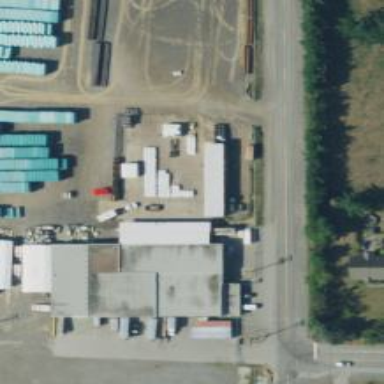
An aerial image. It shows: Industrial area.